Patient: sex M, age 71
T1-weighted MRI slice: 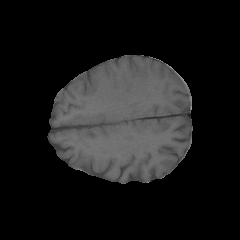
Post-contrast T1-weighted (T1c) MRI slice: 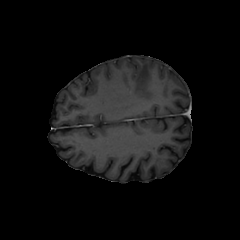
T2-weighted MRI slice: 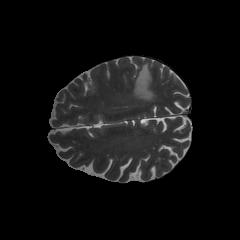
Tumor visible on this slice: yes
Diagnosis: Glioblastoma, IDH-wildtype
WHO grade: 4